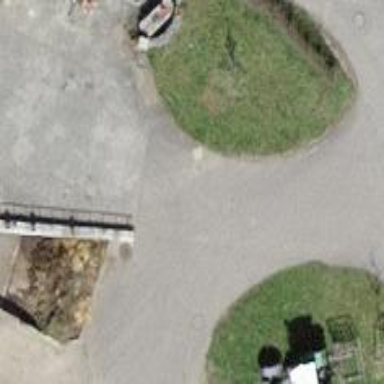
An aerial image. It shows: Fountain that serves as watering place.